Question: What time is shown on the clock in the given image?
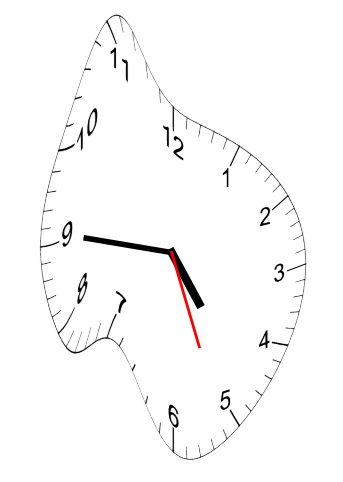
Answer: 04:45:26